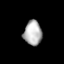
Tissue: lung
Cell type: Epithelial cells
Senescence score: 0.2416
Nuclear area (px): 431
Mean DAPI intensity: 178.323